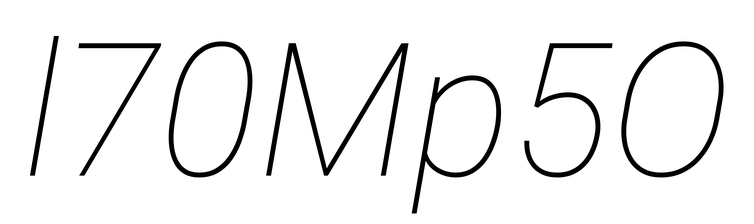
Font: Roboto-Italic_Thin_Italic